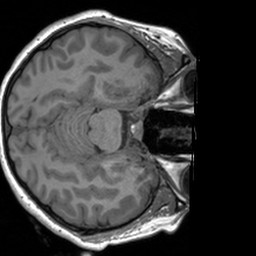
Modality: T1w
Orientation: axial
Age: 20
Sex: female
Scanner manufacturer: siemens
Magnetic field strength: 3 T
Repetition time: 1.9 s
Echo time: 0.00226 s